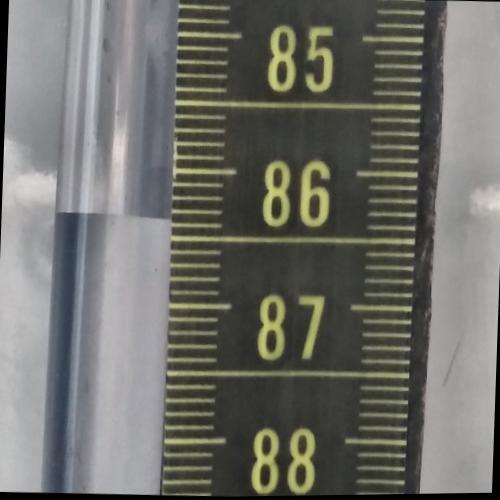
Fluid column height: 86.4 cm